The picture encodes a bearing's raw vibration samples as pixel intensities in a 2-D grid. What is the most likely bearing condition (normal, inner_race, outer_race, ball)?
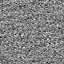
Answer: outer_race